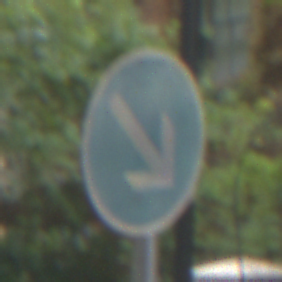
Verkehrszeichen: VorgeschriebeneVorbeifahrtRechts
Umgebung: Outdoor, Urban
Tageszeit: MorningAfternoon
Wetter: Overcast
Licht: Natural
Jahreszeit: NotSpecified
Kontrast: LowContrast